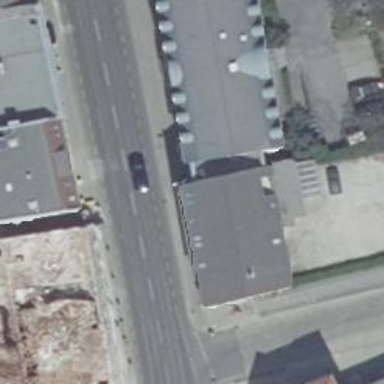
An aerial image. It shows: Office building.